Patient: sex M, age 69
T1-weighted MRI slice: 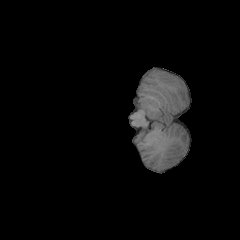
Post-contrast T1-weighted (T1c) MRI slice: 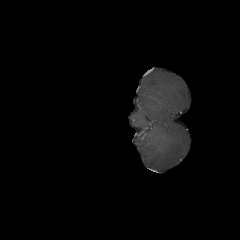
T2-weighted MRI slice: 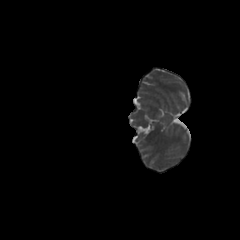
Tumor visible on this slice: no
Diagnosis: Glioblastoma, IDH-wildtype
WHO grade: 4